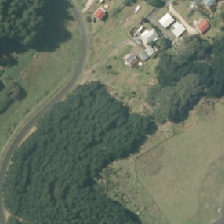
Land cover: high_producing_grassland